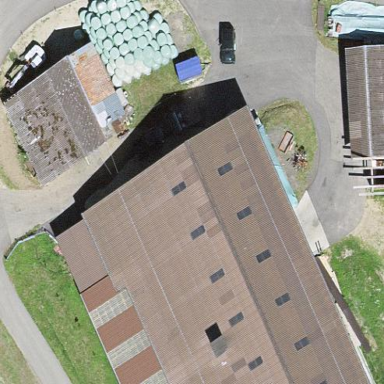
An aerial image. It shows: Barn.